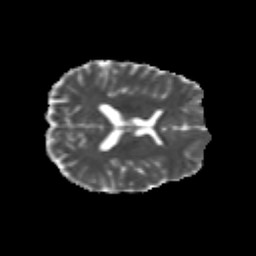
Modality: MD
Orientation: axial
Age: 24
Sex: male
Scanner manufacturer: siemens
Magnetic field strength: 3 T
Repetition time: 3.5 s
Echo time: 0.113 s